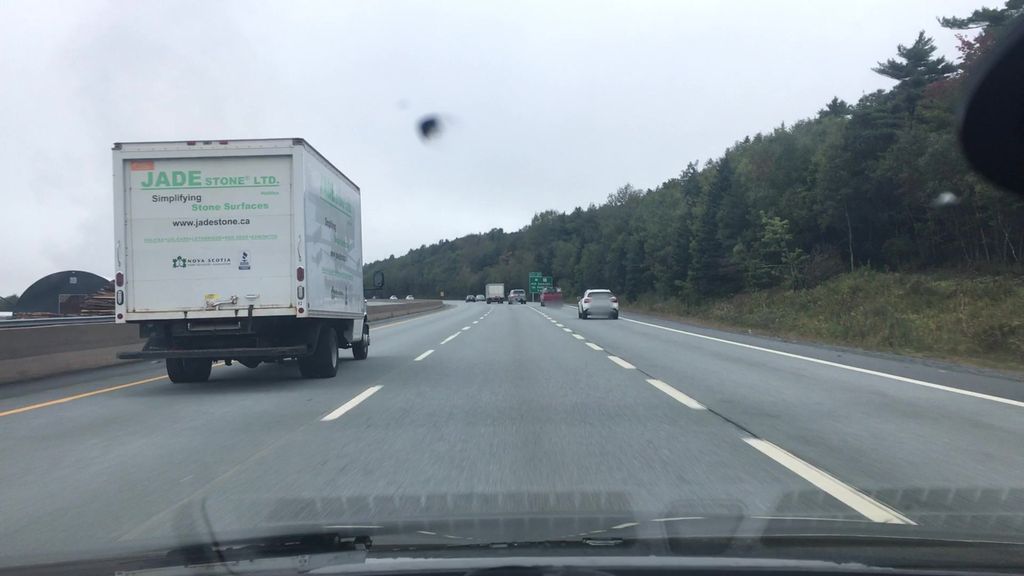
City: halifax